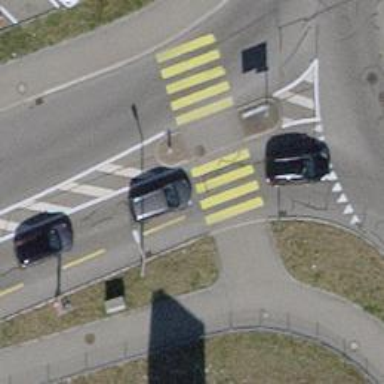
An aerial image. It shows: Traffic calming island.